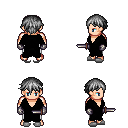
a pixel art fantasy rpg character, male body template, human, light skin, black robe, white pants, gray short bangs hairstyle, metal gloves, white slippers, dagger, four views (front, back, left, right), 2x2 character sprite sheet, small pixel art, hard edges, no anti-aliasing